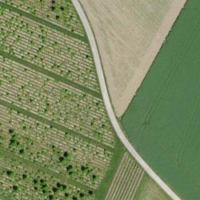
EUNIS habitat code: 52
Species observed at this site:
Colletes hederae